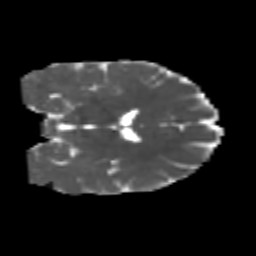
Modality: MD
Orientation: coronal
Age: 23
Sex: male
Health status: healthy